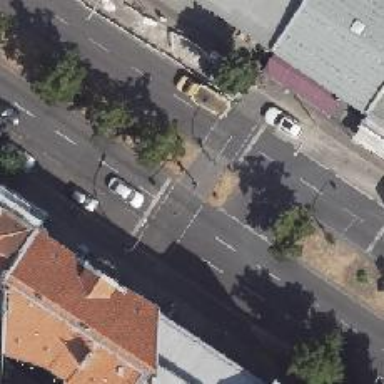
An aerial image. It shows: Footway located on traffic island.